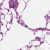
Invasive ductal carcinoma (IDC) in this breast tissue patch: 0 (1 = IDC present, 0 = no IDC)